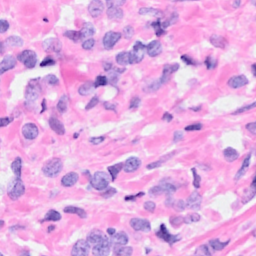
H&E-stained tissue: Breast